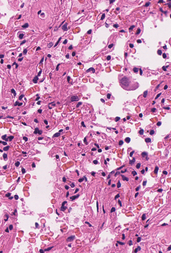
Tumor epithelial tissue: no
Tumor-associated stroma tissue: no
Normal tissue: yes